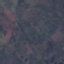
Land use / land cover: HerbaceousVegetation